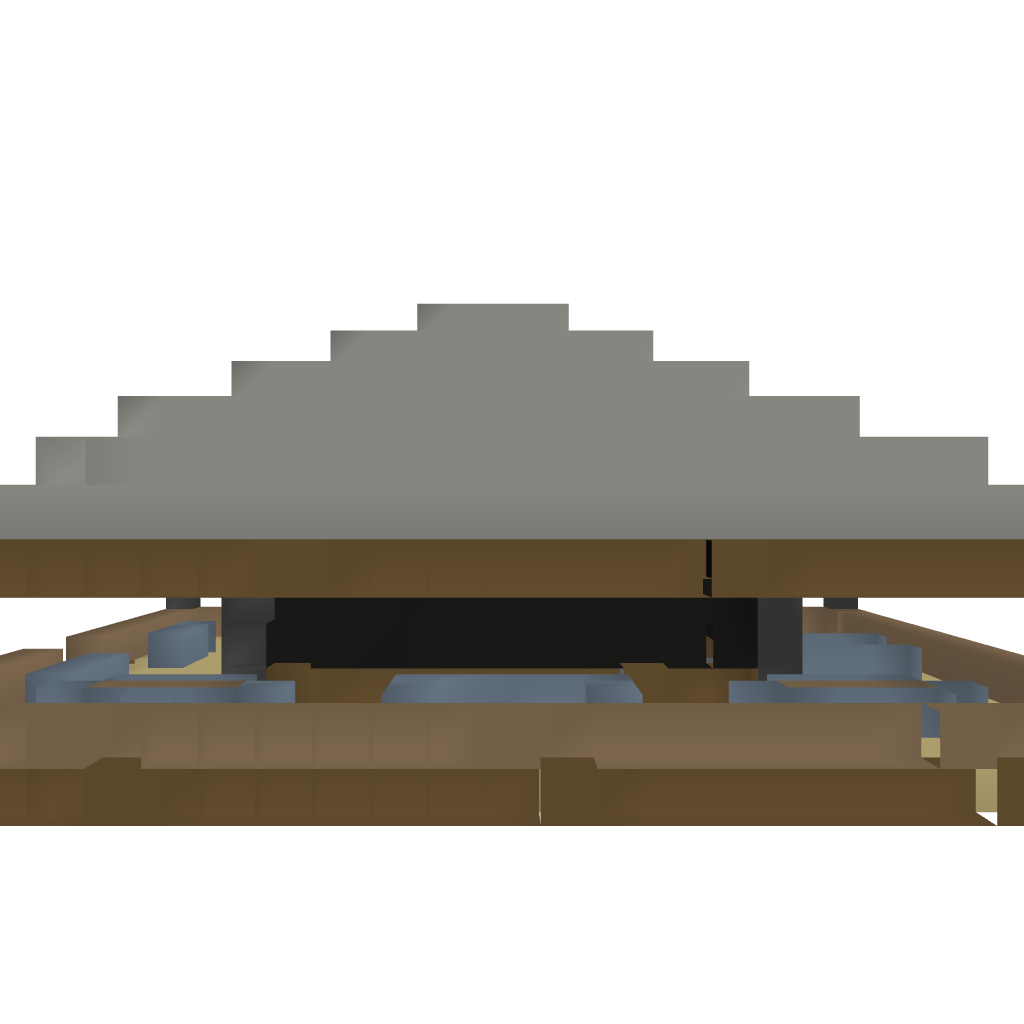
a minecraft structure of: Simple Restaurant